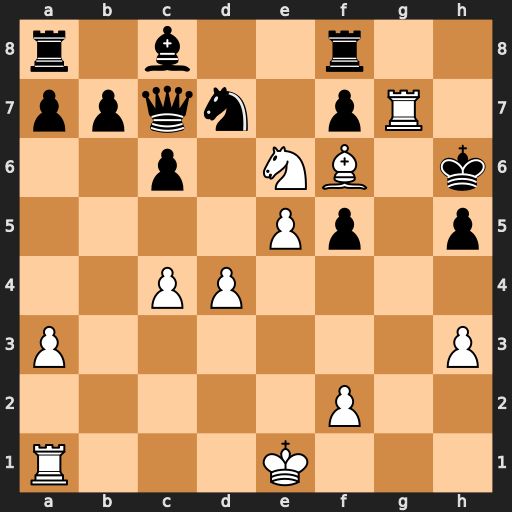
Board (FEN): r1b2r2/ppqn1pR1/2p1NB1k/4Pp1p/2PP4/P6P/5P2/R3K3
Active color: w
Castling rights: Q
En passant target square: -
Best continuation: Bg5#